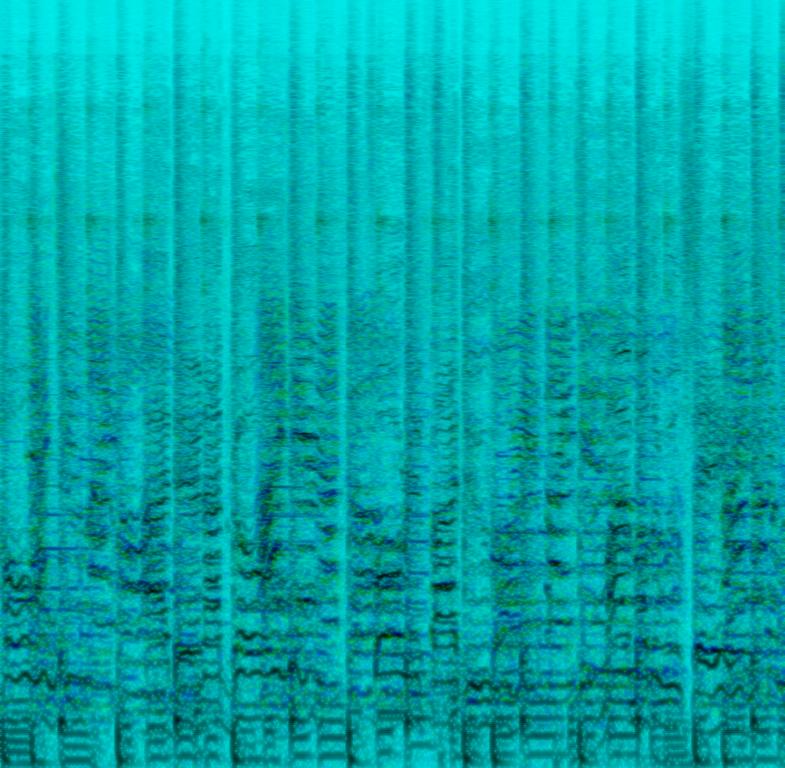
This children's song features a male voice singing the main melody. This is accompanied by male and female voices singing backing vocals in harmony. This has a call and response technique where the main voice sings a line followed by the response by the choir. This is accompanied by percussion playing a simple beat. After two bars, the instruments pause. The bass plays the root notes of the chords and sliding to a pause at the end of the bar. During the pause, the voices continue to sing. The main voice sings two lines and the choir sings the third line with the main voice in harmony. The mood of this song is happy. After the pause, the singers return to singing the same melody. This song can be played in an educational movie for children.